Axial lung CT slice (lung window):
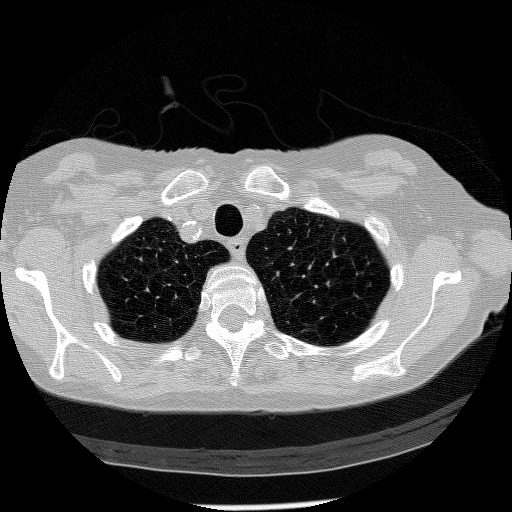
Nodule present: no